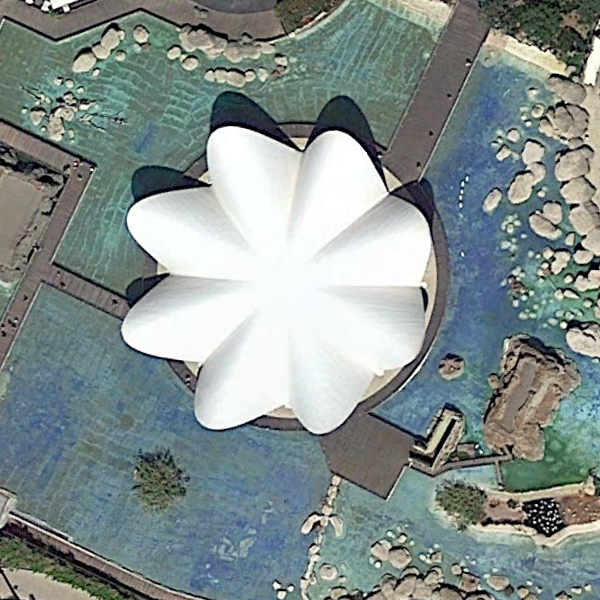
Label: Center